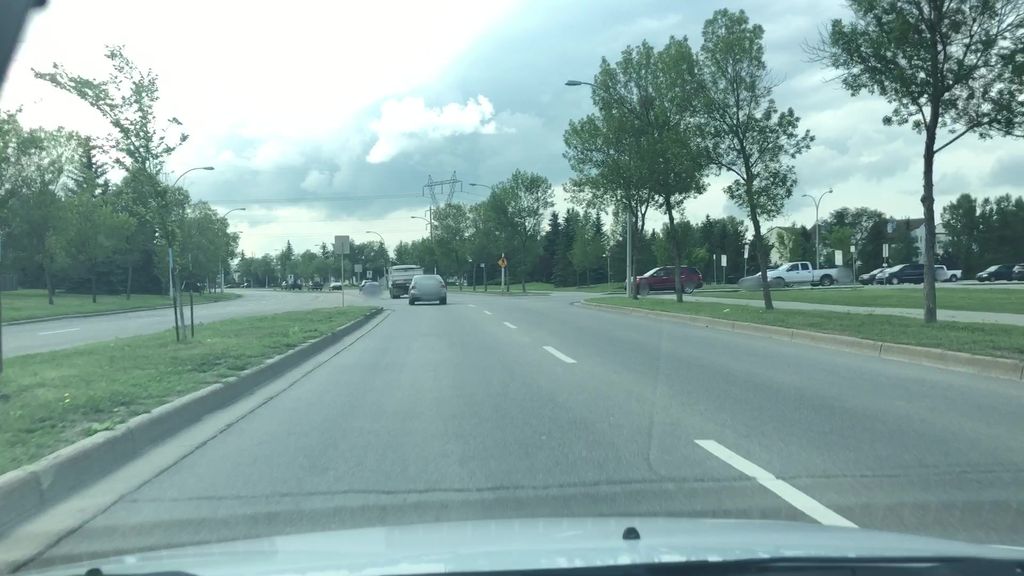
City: edmonton